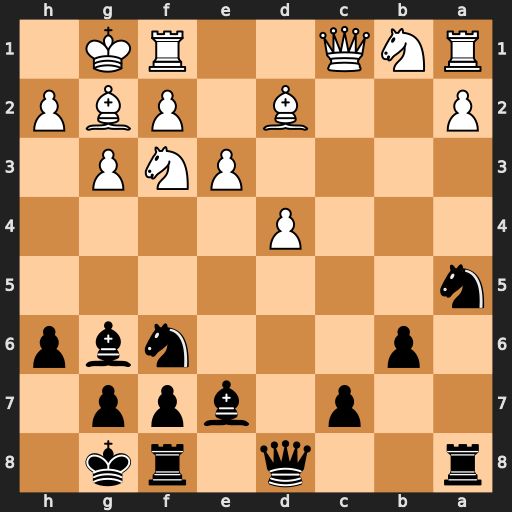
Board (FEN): r2q1rk1/2p1bpp1/1p3nbp/n7/3P4/4PNP1/P2B1PBP/RNQ2RK1
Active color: b
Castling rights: -
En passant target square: -
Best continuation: Nb3 Qb2 Nxa1